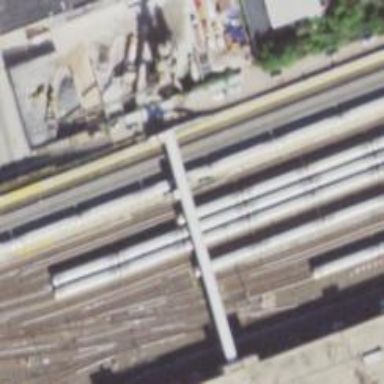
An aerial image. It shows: Electrified rail service yard.